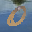
Label: 0